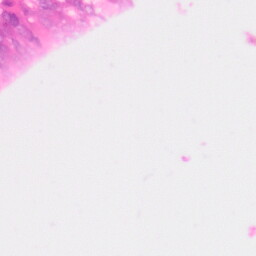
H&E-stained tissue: Colon